Brain MRI, t1w sequence, axial 2D slice.
Patient: age 33, sex F, weight 78 kg, height 1.78 m
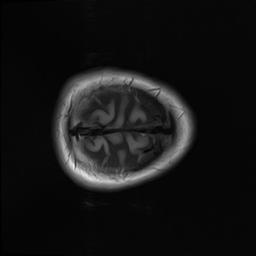